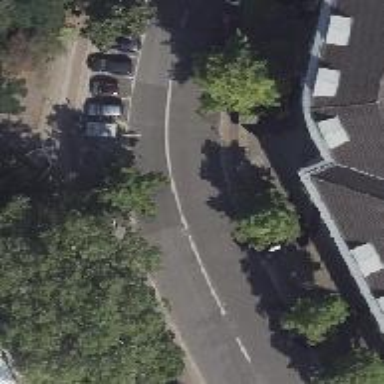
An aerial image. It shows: Residential road with asphalt surface. There is separate sidewalk and designated cycle track.